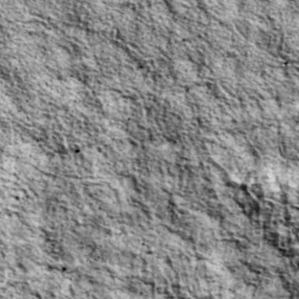
Label: non_frost